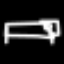
Label: bed